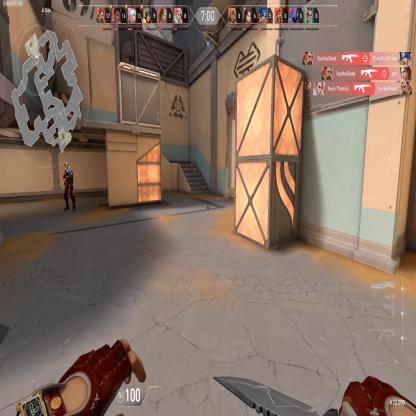
Label: enemy